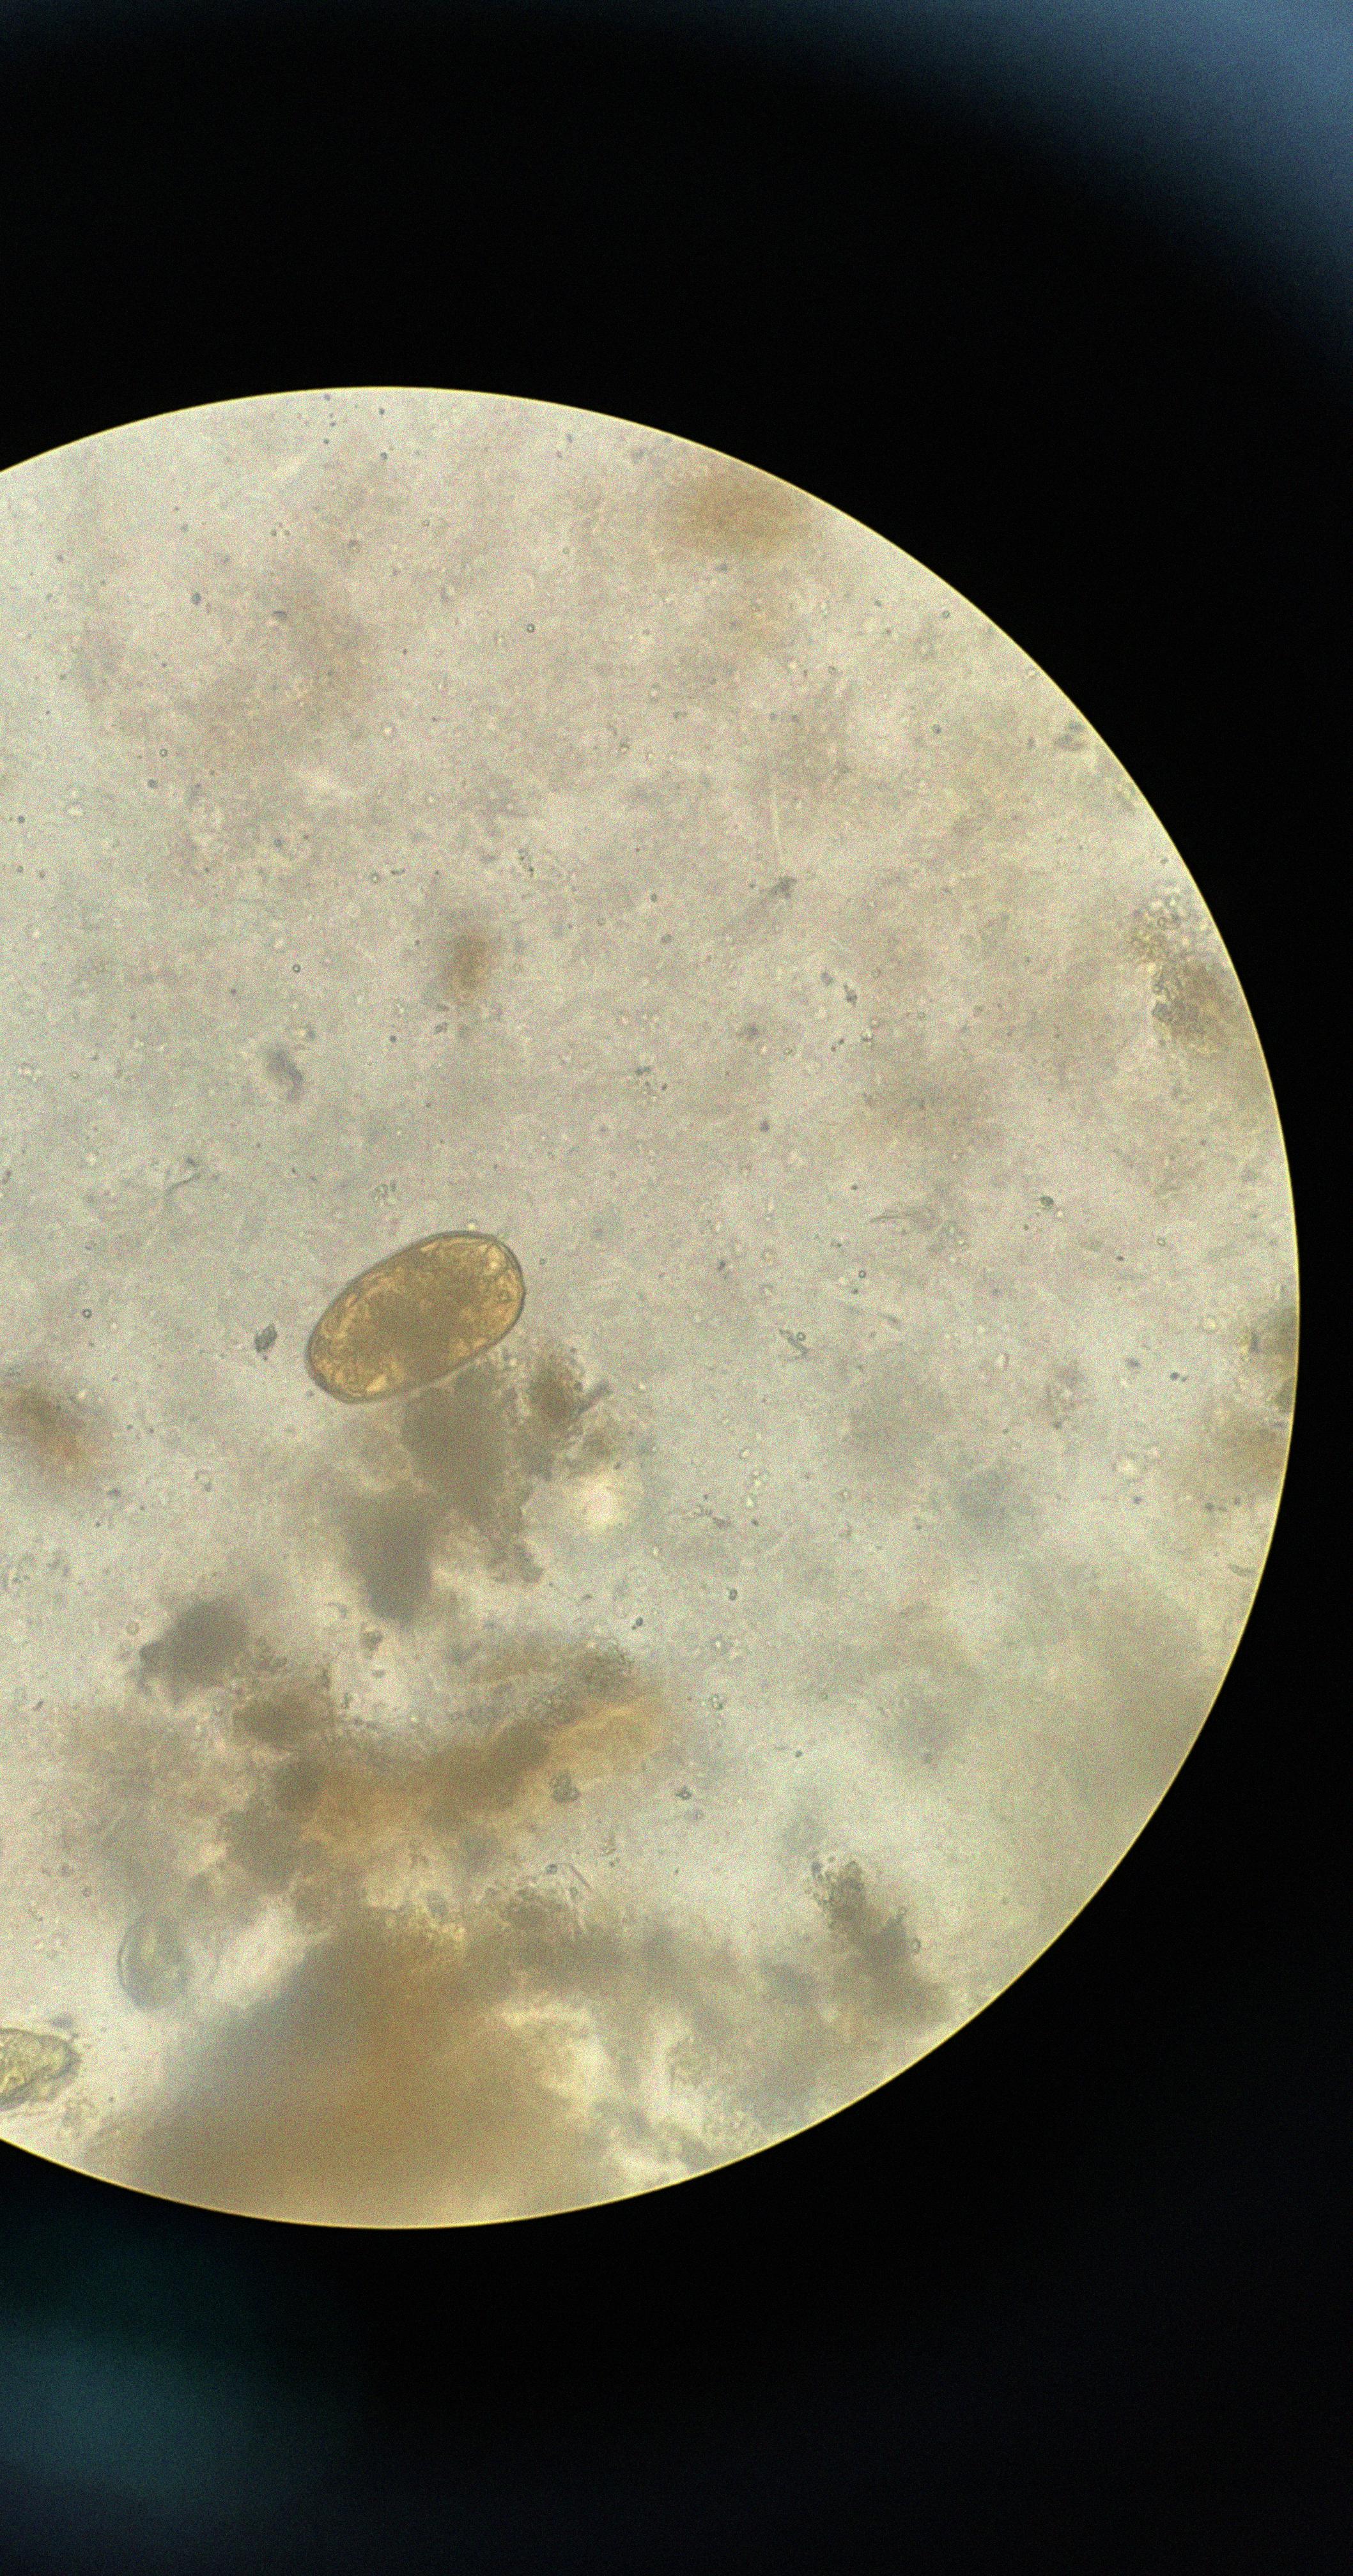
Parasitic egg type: Paragonimus spp